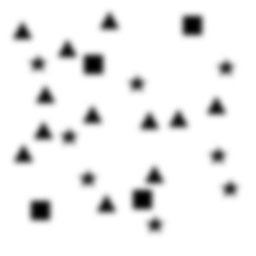
Squares: 4
Triangles: 12
Stars: 8
Total shapes: 24